Question: jquery mobile clips text when there is not enough space, but is there a native way to make it scroll? Is there a plugin or something that could handle this? I can write some custom code, but I'm new to jmobile so why waste time if there is built in functionality :)
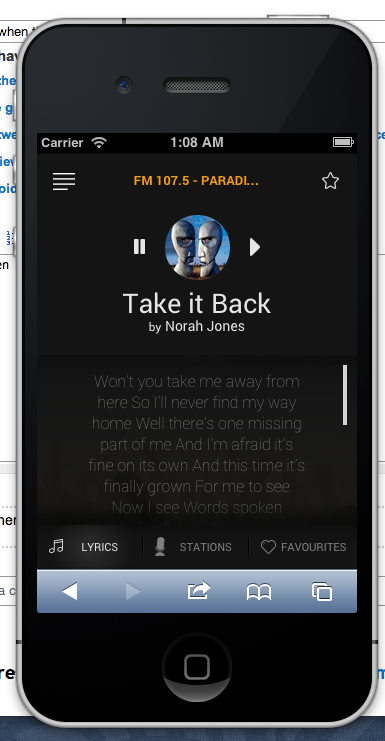
Answer: you could have something like this for window width (450px):
'''
<div data-role="header">
<a href="#" data-icon="home">Home</a>
<div class="demo"><marquee scrollamount="6" behavior="alternate" direction="right" width="250"><p>START Lorem epsom</p></marquee></div>
<a href="#" data-icon="bars">Menu</a>
</div>
'''
with the style:
'''
div.demo {
padding-left: 100px;
}
'''
This can help if you have fixed width device support, else need to programatically update the padding-left value and the marquee width.